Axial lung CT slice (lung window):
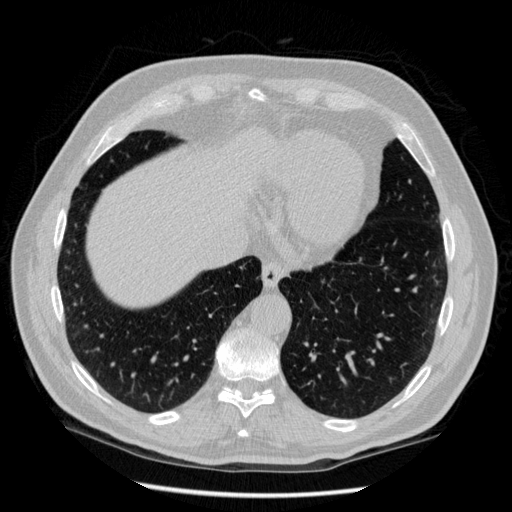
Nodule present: no